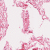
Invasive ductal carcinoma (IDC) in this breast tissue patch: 0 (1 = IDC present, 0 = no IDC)